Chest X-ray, PA view. Patient: 54 years old, sex M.
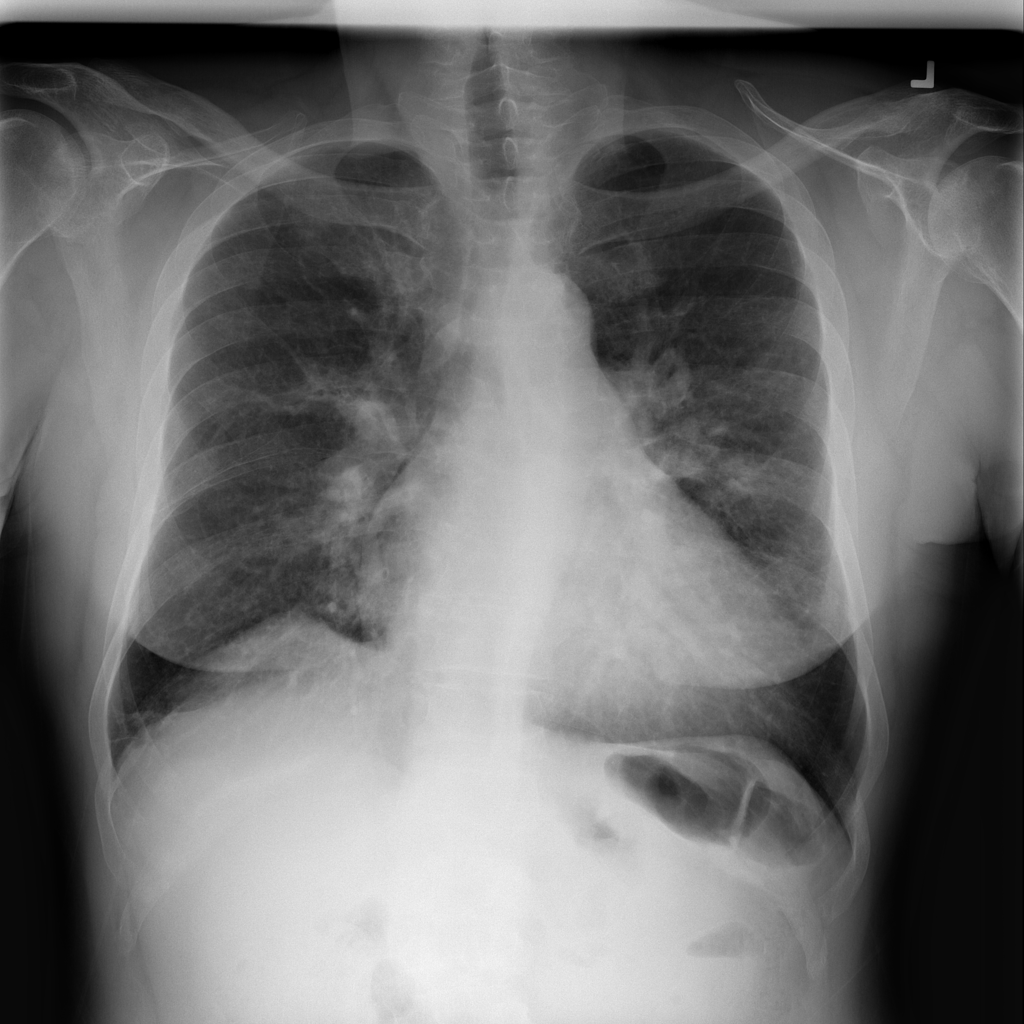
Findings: Cardiomegaly